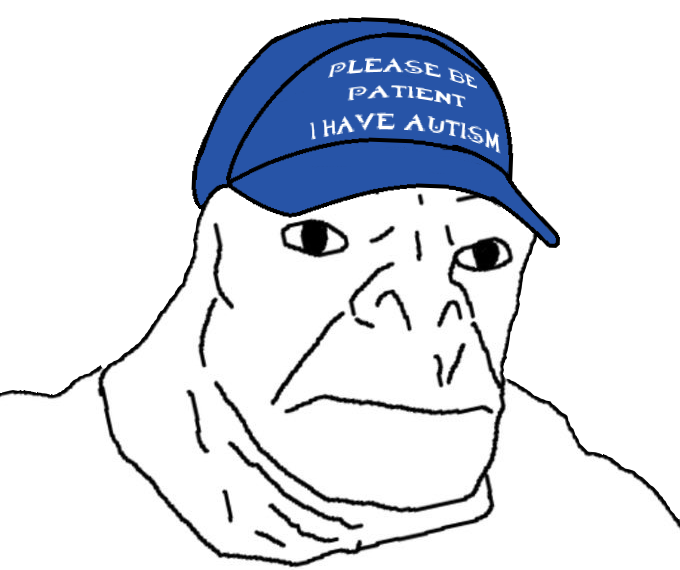
Label: 5_Craig